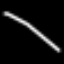
Label: line